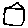
Label: house